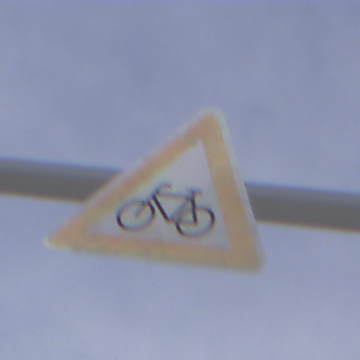
Verkehrszeichen: RadverkehrRechts
Umgebung: Outdoor, Nature
Tageszeit: MorningAfternoon
Wetter: PartlyCloudy
Licht: Natural
Jahreszeit: NotSpecified
Kontrast: HighContrast